RGB frame:
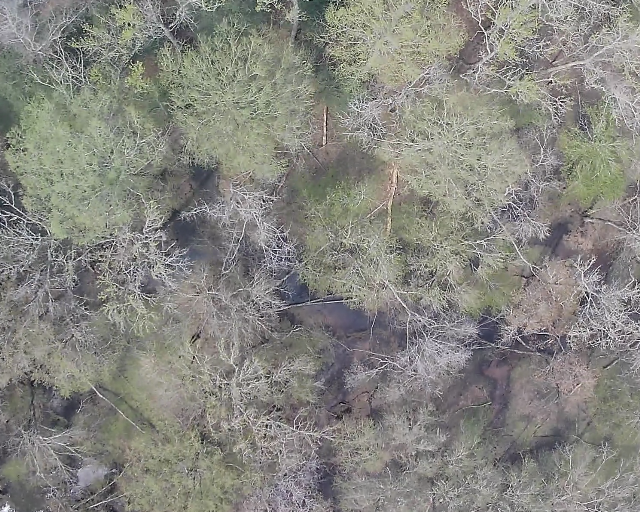
Thermal frame:
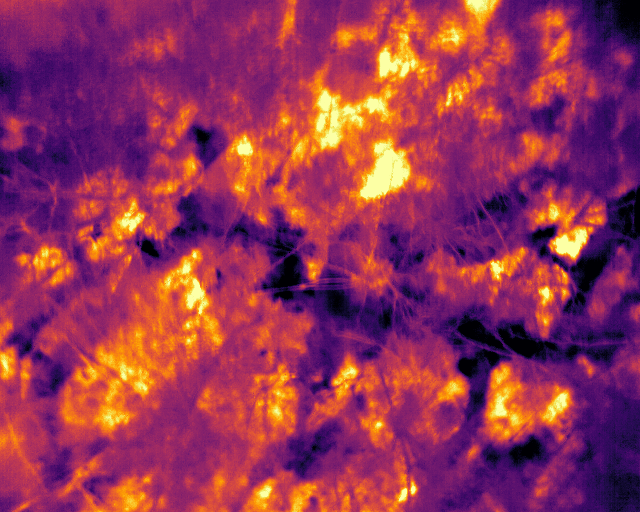
Captured: 2026-02-26 03:44:21
Pixels at or above 80 °C: 0 (fraction of frame: 0)